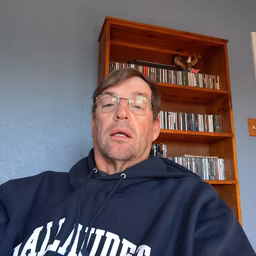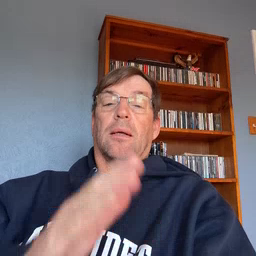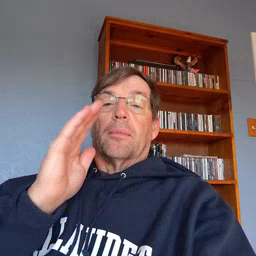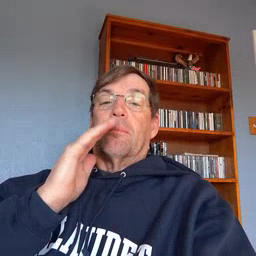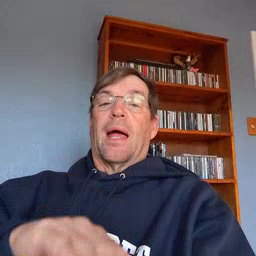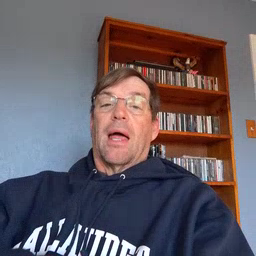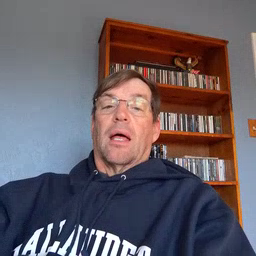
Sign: bad